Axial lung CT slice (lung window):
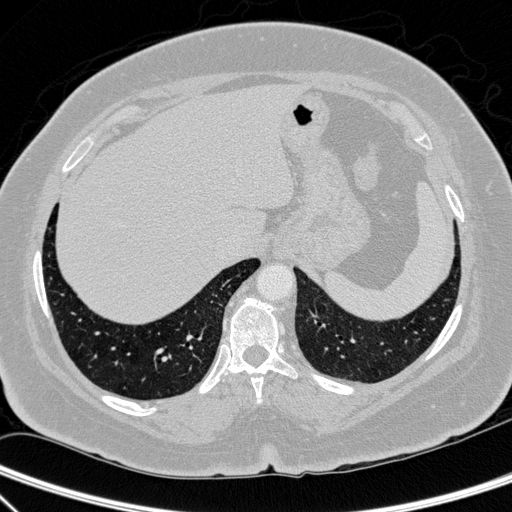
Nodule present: no